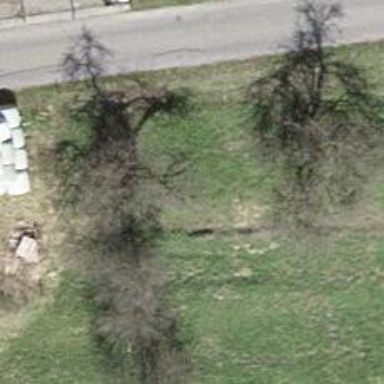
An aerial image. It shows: Urban tree adds touch of nature to the surroundings.